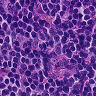
Metastatic tissue present: no